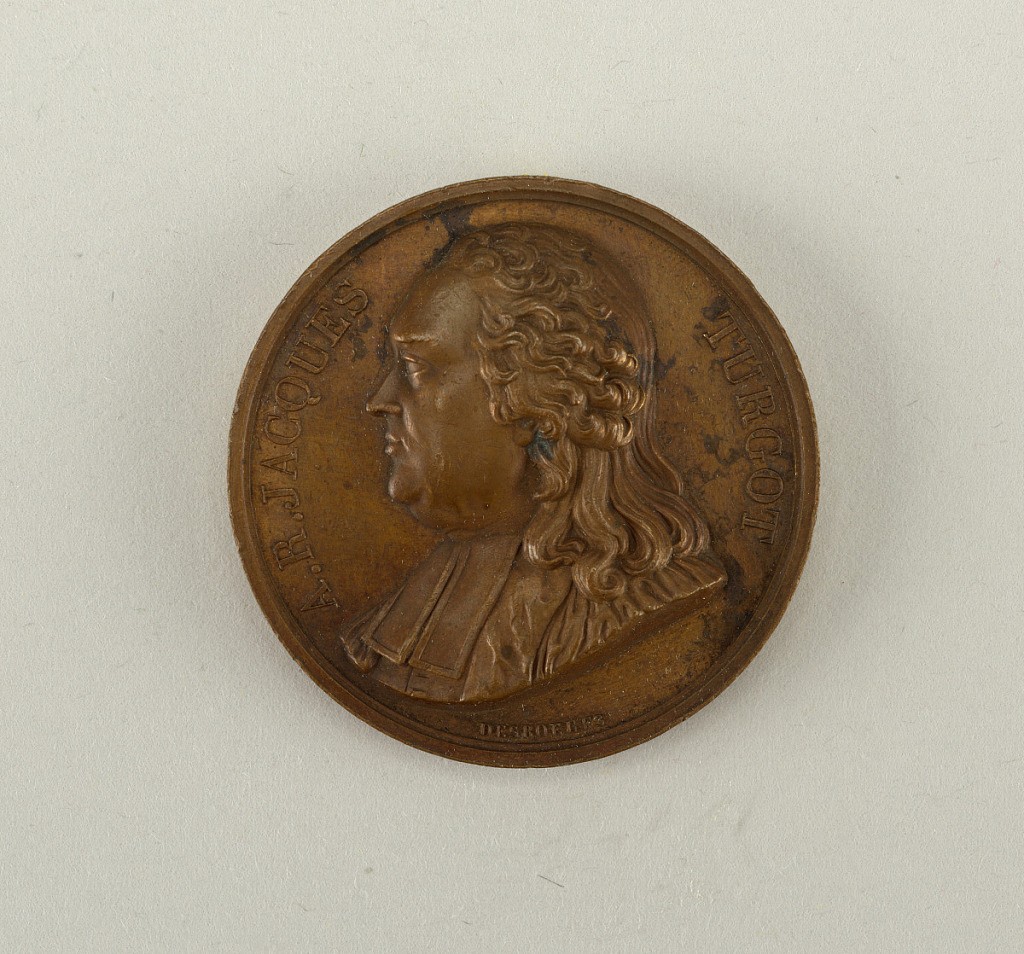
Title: Galerie métallique des grands hommes français (Great Men of France)
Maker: Antoine Desboeufs, French, 1793 - 1862
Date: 1821
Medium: Cast bronze
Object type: Medal
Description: Bust of Anne Robert Jacques Turgot, Baron de l'Aulne (1727 -1781